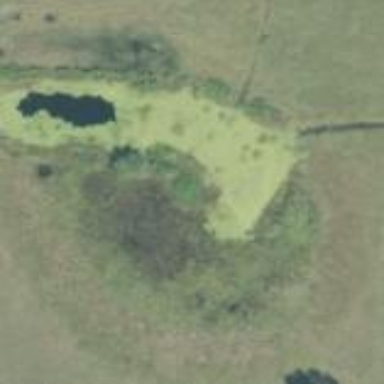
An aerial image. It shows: Wetland area characterized by wet meadow.